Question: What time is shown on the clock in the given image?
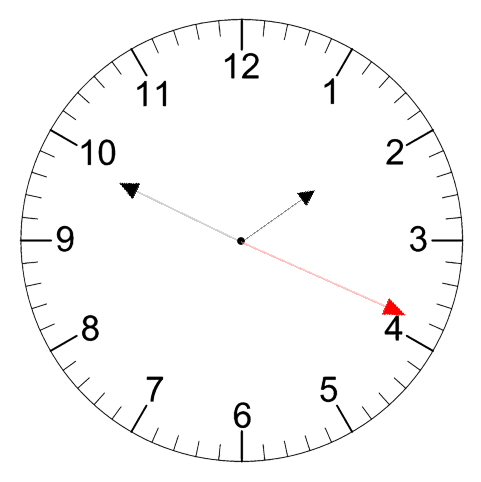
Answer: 01:49:19